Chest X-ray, AP view. Patient: 31 years old, sex F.
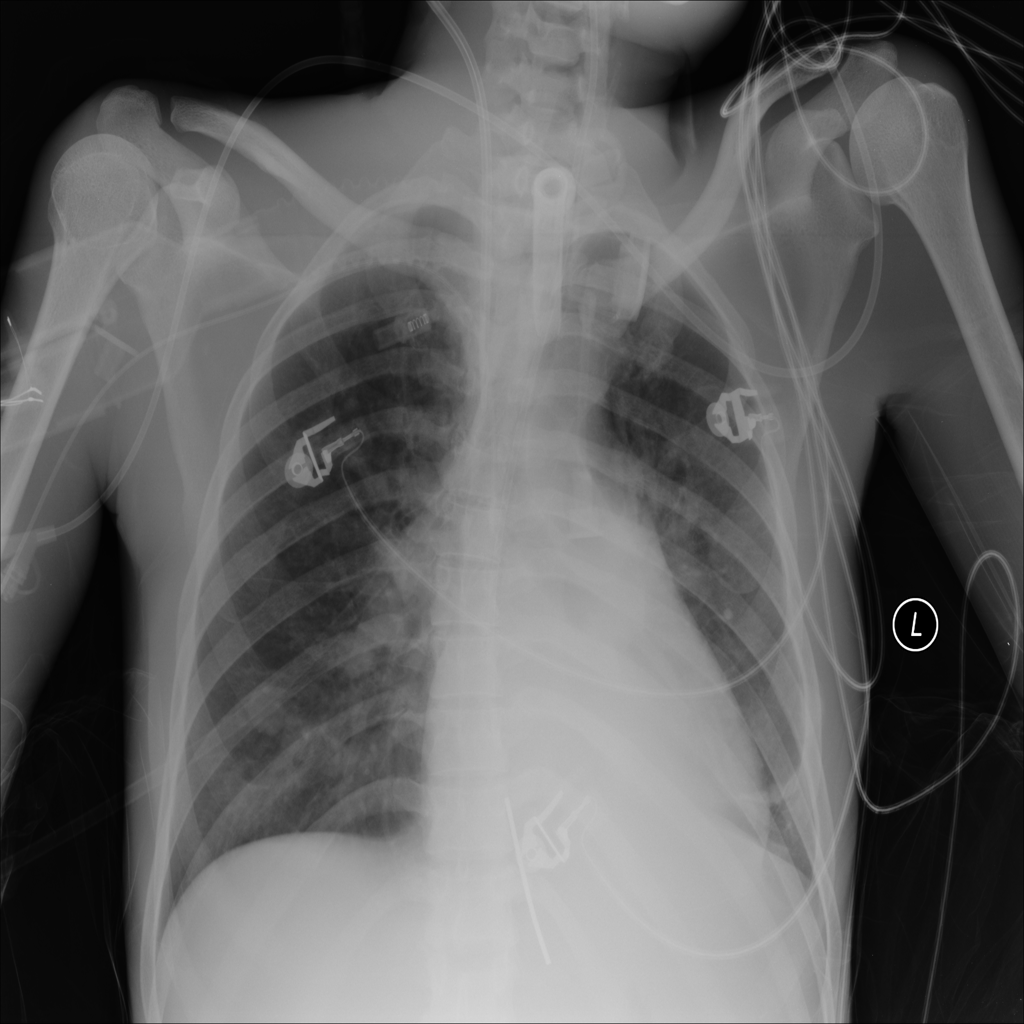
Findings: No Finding